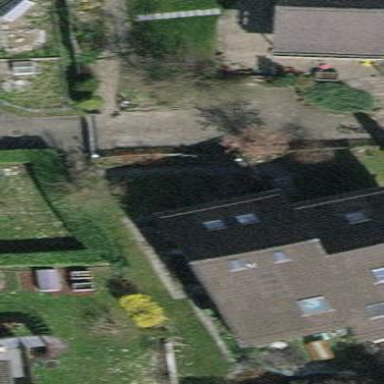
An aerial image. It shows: Semi-detached house.